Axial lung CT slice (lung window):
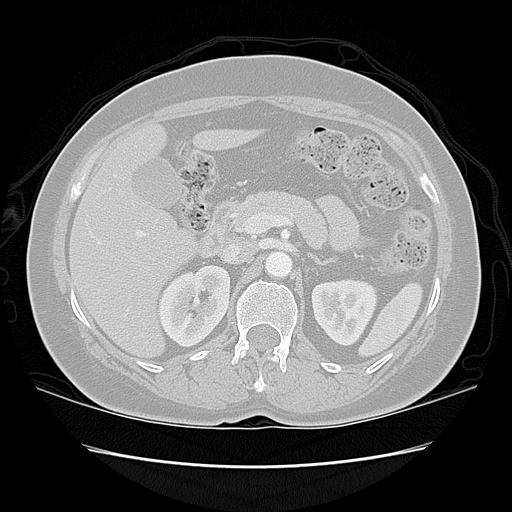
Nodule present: no